Question: Scenario : I have an ASPX page with Gridview. Every row has one column heading and it's value. At the end of record there is a generic line.
My issue is with formatting and CSS.
I would like the output to be as below (I have tried to format but upon posting it is loosing)
---
## | Customer Name | Microsoft |
## | Customer City | Seattle |
## | |
## | Customer Name | DowJones |
## | Customer City | NYC |
Above the customer name is centered to that cell. Similarly it's value also (Microsoft). Also CustomerName is colored with darkblack and "Microsoft" with just black.
The '-----' and "|" are actually table borders/seperators. It is typical table with borders and horizontal line and vertical line.
Please suggest. Below is my code.
'''
<div style="width:400px; font-family:Arial; font-size:small">
<asp:GridView ID="GridView1" runat="server" AutoGenerateColumns="False"
Width="100%" GridLines= "Horizontal">
<Columns>
<asp:TemplateField>
<ItemTemplate>
<div style="color:Blue;font-weight:bold">
<br />
<tr>
<td><asp:Label ID="Label5" runat="server" Text='Customer NAME' cssclass ="blackboldhdr" ></asp:Label></td>
<td><asp:Label ID="Label1" runat="server" Text='<%#DataBinder.Eval(Container.DataItem,"DealerName") %>' cssclass ="blackboldtxt"></asp:Label></td>
</tr>
<tr>
<td><asp:Label ID="Label2" runat="server" Text='Customer City'></asp:Label></td>
<td><asp:Label ID="Label3" runat="server" Text='<%#DataBinder.Eval(Container.DataItem,"City") %>'></asp:Label></td>
</tr>
</ItemTemplate>
</asp:TemplateField>
</Columns>
</asp:GridView>
</div>
<style>
.blackboldtxt {
font-family: Arial, Helvetica, sans-serif;
font-size: 12px;
color:black;
font-weight: bold;
}
.blackboldhdr
{
font-family: Arial, Helvetica, sans-serif;
font-size: 12px;
/*color:#FFFFFF;*/
background-color: #2A3C54;
width: 152px;
text-align:center;
}
</style>
'''
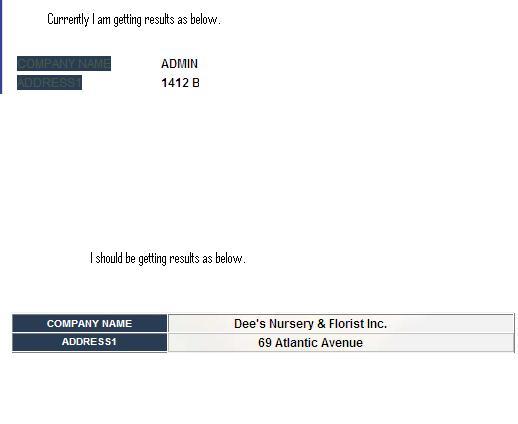
Answer: I don't think you can use '<tr>' and '<td>' elements inside the grid's itemTemplate. Since the grid will already render '<tr>...</tr>' for each row and '<td> {Item template's content} </td>', the result would be invalid HTML code.
I think you should use a <URL> instead of the Grid, e.g. something like this:
'''
<asp:Repeater>
<HeaderTemplate><table class="..."></HeaderTemplate>
<ItemTemplate>
<tr>
<td class="blackboldhdr">
<asp:Label runat="server" Text='Customer NAME' cssclass="blackboldhdr"/>
</td>
<td>
<asp:Label runat="server" cssclass ="blackboldtxt"
Text='<%#DataBinder.Eval(Container.DataItem,"DealerName") %>' />
</td>
</tr>
<tr>
... same as above, but for customer address
</tr>
</ItemTemplate>
<SeparatorTemplate><tr><td colspan="2">&nbsp;</td></tr>
<FooterTemplate></table></FooterTemplate>
</asp:Repeater>
'''